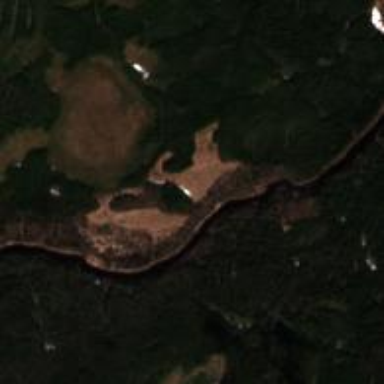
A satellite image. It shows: Bog wetland.